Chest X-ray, PA view. Patient: 39 years old, sex F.
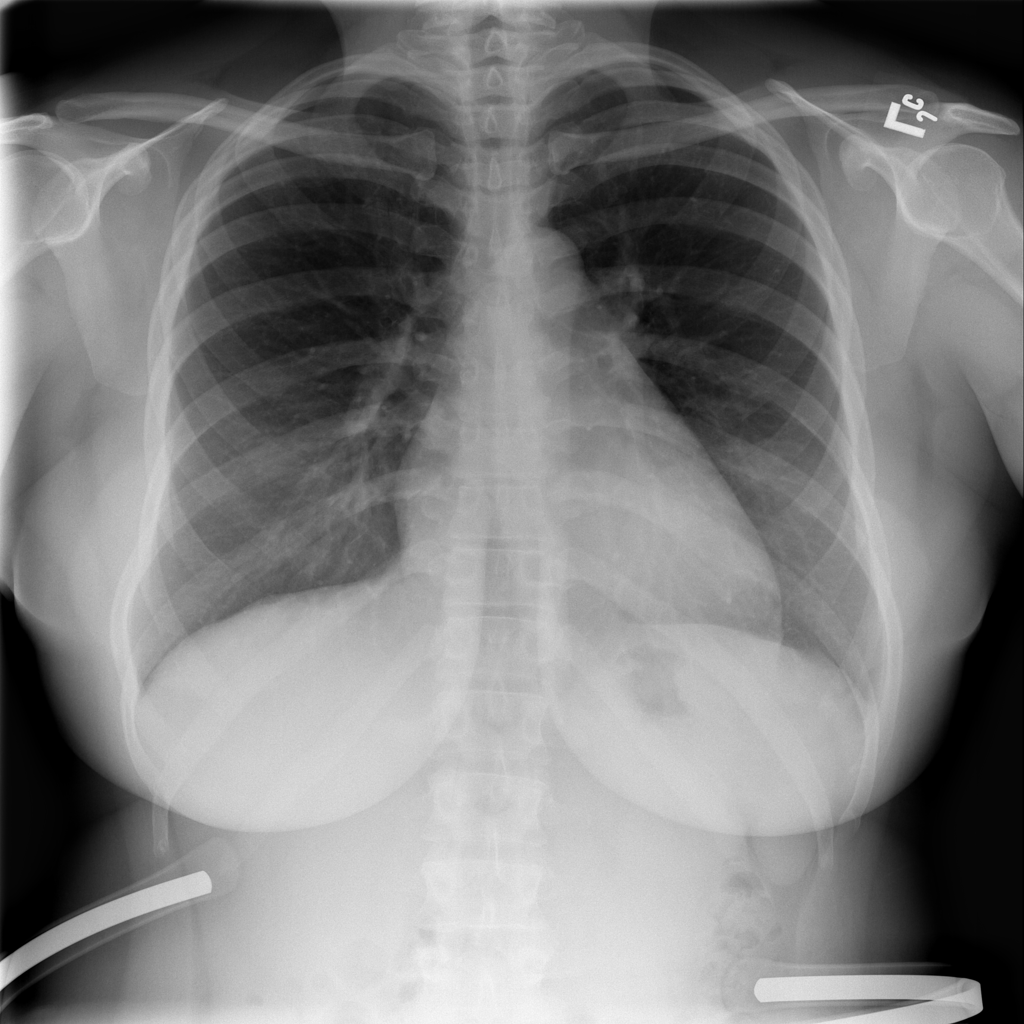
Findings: Cardiomegaly